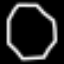
Label: octagon